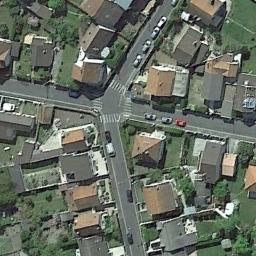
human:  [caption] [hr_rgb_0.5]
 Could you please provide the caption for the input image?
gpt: There are many different shapes of buildings beside the intersection .

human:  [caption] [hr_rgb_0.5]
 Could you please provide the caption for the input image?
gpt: An intersection with sparse traffic located in a residential area with lots of green areas .

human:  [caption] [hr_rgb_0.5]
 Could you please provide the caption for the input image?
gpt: There are some cars at the intersection .

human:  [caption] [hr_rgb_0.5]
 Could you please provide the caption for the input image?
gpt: There are several moving vehicles on the slanted intersection of the intersection, And there are many buildings and some trees around the intersection .

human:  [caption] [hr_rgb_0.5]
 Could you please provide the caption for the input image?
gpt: There are many brown buildings and black buildings around the intersection .